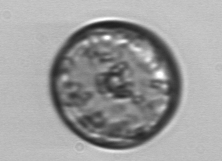
Label: Coscinodiscus